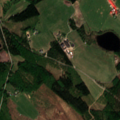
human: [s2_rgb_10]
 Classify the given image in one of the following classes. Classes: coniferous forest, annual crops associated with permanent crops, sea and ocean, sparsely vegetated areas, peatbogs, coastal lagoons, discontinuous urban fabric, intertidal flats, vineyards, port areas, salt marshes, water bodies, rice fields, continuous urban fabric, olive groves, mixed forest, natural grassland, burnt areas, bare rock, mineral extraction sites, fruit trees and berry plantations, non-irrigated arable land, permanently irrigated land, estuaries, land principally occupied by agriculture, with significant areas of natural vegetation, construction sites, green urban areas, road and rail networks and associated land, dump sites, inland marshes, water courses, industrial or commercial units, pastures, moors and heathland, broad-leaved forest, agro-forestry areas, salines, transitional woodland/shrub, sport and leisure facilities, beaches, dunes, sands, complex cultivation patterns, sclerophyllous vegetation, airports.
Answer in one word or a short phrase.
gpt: non-irrigated arable land, land principally occupied by agriculture, with significant areas of natural vegetation, broad-leaved forest, coniferous forest, mixed forest